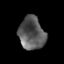
Tissue: prostate
Cell type: T cells
Senescence score: 0.3233
Nuclear area (px): 827
Mean DAPI intensity: 90.11